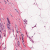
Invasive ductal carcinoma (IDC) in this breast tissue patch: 1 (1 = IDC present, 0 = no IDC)